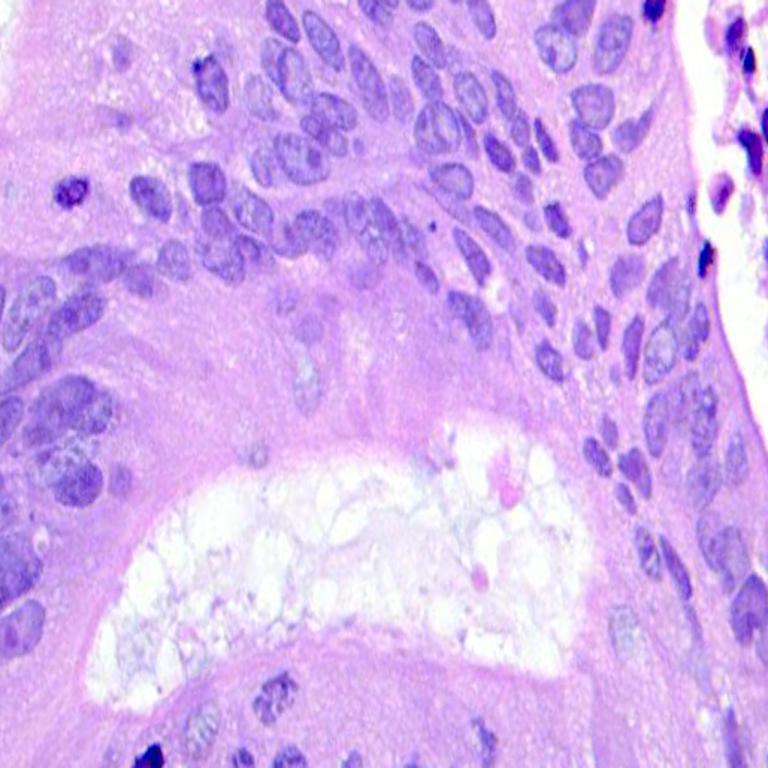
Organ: colon
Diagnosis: adenocarcinomas